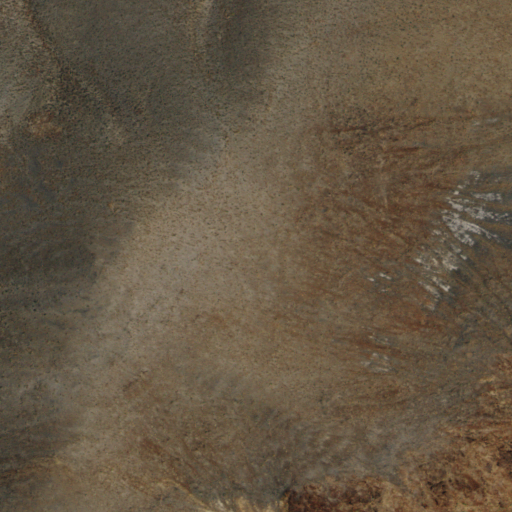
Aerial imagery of mountain in Nevada named Donna Schee Peak containing shrub, barren land, and grassland